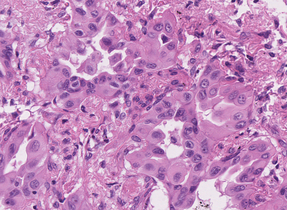
Tumor epithelial tissue: yes
Tumor-associated stroma tissue: yes
Normal tissue: no